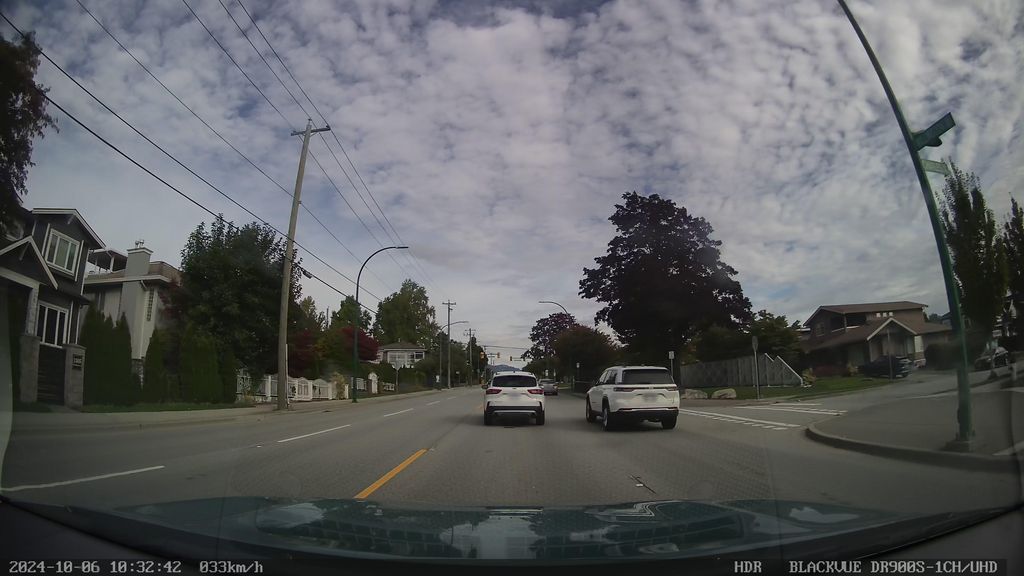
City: vancouver